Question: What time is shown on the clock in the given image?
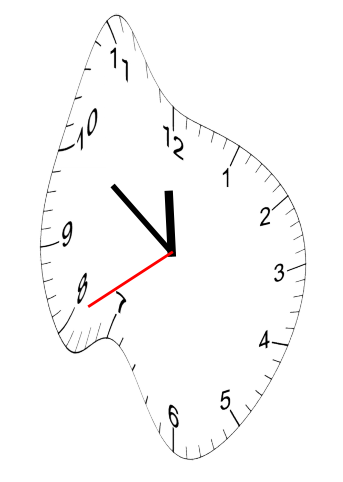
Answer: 11:50:40